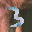
Label: 3